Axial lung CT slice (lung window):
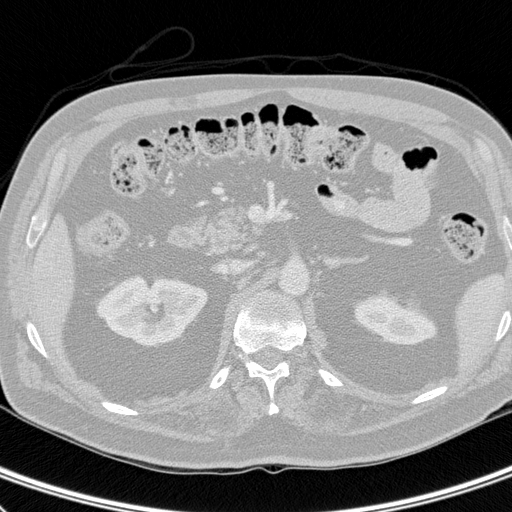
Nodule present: no